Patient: sex M, age 64
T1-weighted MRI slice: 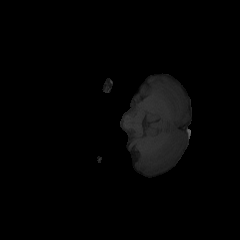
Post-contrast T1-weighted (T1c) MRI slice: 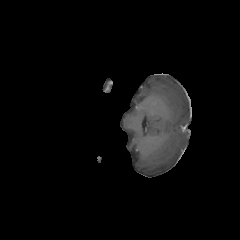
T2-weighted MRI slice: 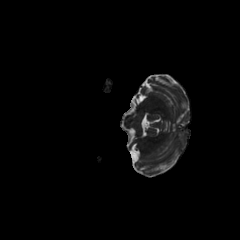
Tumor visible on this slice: no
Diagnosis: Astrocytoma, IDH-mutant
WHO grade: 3